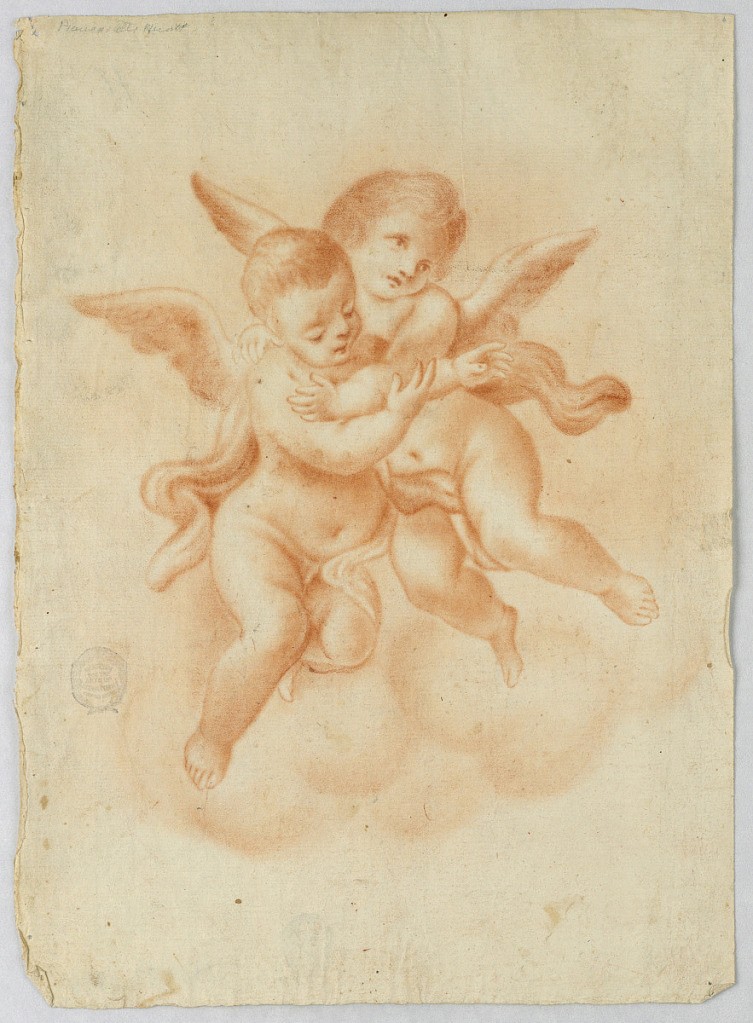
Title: Winged Putti in Clouds
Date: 1800–1850
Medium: Red chalk on paper
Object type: Drawing
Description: Two winged putti flying amongst clouds.  One seems to hold the other back with his embrace.